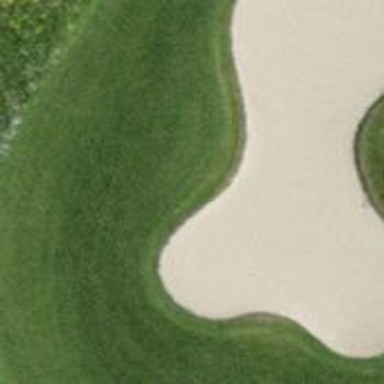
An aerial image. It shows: Bunker on golf course.